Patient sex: F
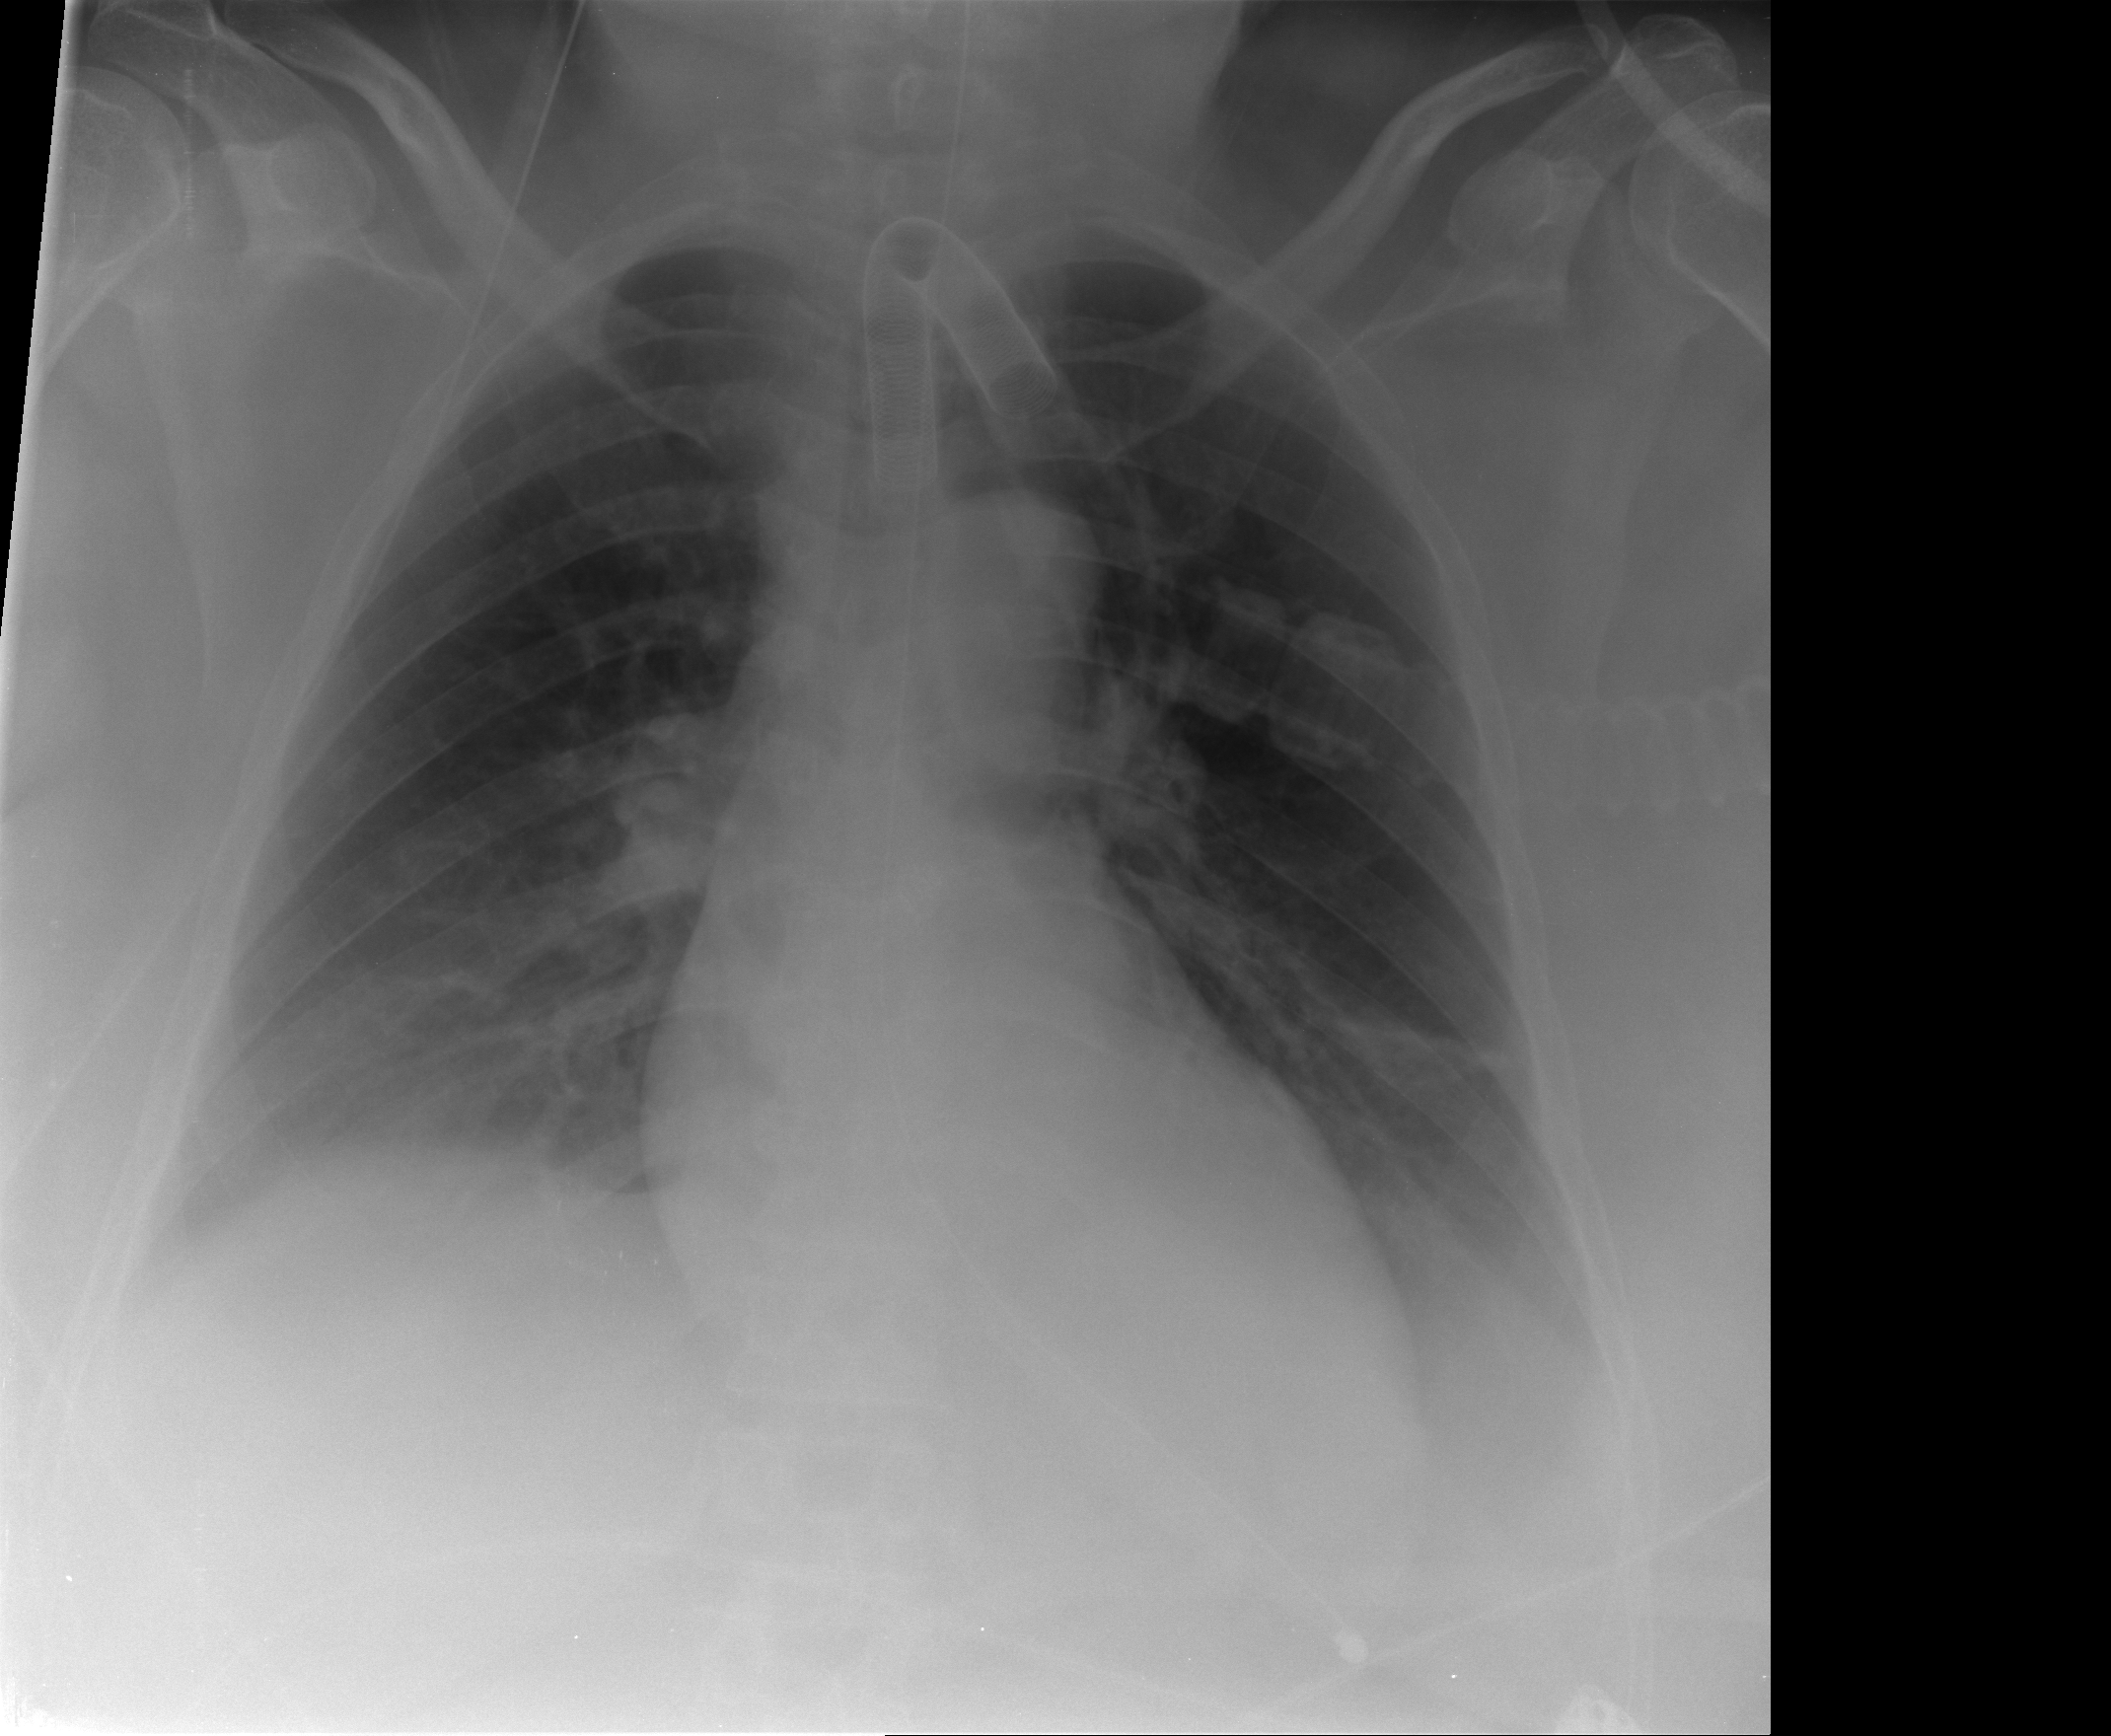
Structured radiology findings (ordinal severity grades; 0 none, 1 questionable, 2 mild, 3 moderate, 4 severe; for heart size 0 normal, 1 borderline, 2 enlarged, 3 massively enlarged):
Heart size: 1
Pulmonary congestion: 0
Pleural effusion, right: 1
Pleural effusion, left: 2
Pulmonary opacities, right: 0
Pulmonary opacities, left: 2
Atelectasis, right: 1
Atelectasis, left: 2